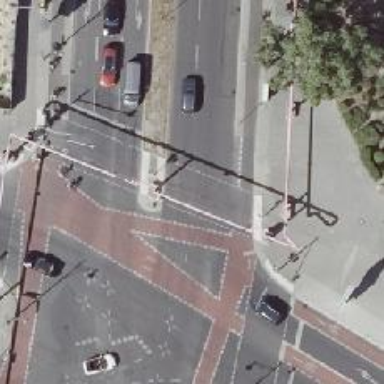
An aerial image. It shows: Secondary road with cycle track on the right side. The road has asphalt surface and is dual carriageway.